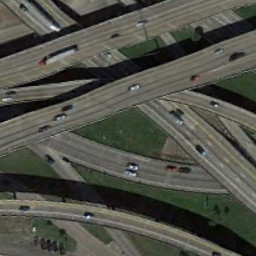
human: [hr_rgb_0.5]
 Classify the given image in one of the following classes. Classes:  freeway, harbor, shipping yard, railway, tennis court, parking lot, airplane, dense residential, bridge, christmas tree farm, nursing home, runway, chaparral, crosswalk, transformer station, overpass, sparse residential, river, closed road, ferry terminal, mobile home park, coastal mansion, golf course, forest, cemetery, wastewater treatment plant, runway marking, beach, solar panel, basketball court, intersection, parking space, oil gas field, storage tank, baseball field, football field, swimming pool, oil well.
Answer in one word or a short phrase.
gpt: overpass